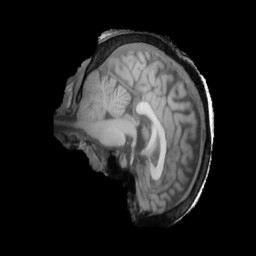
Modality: T1w
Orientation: sagittal
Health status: ill
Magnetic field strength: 3 T